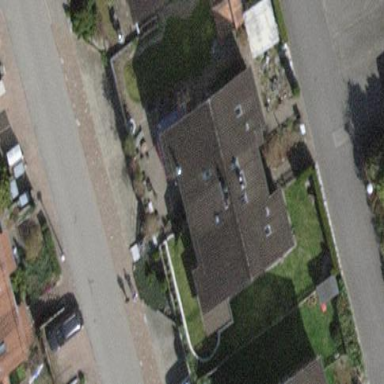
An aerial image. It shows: Simple and straightforward house.